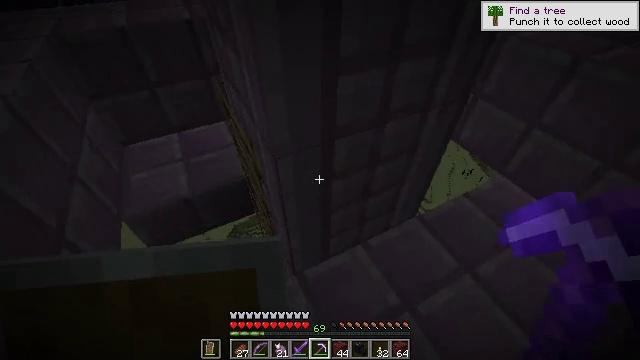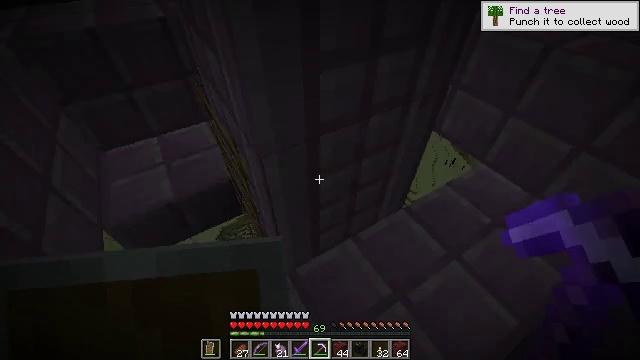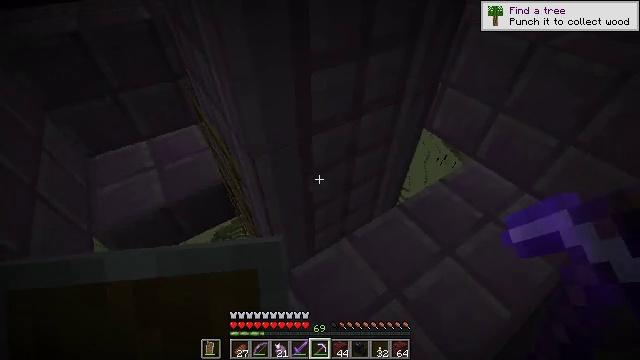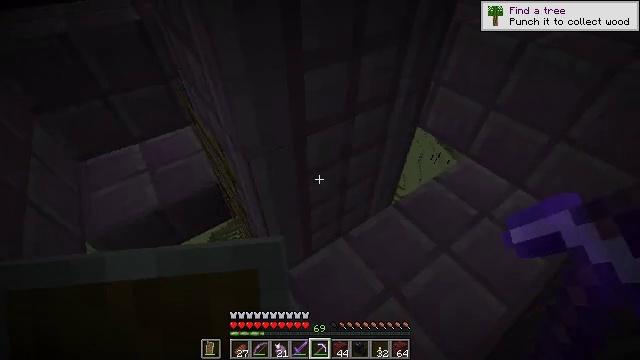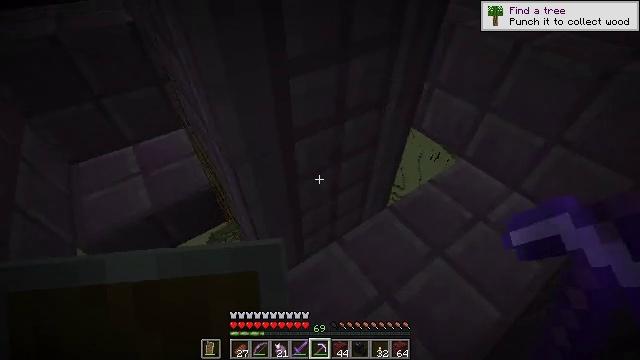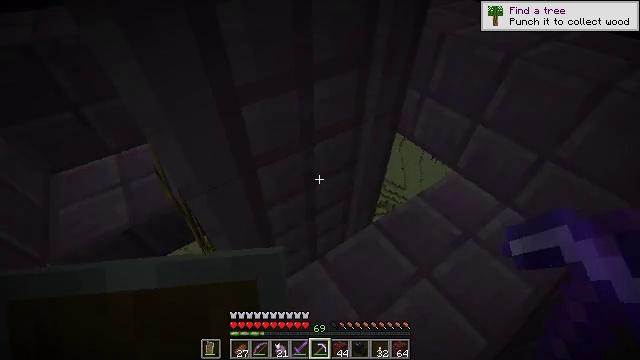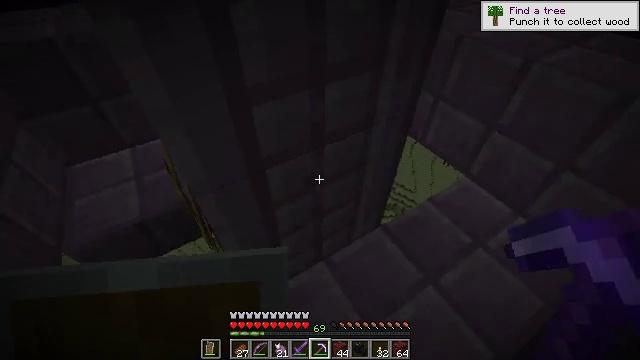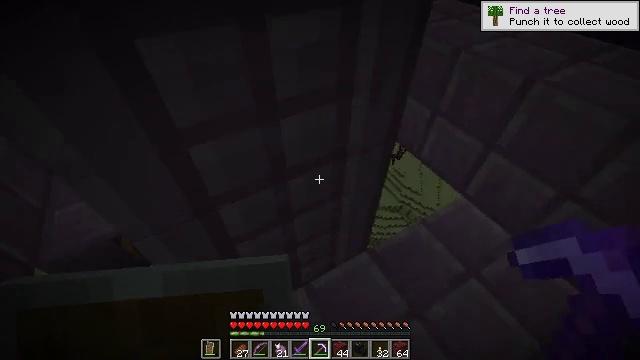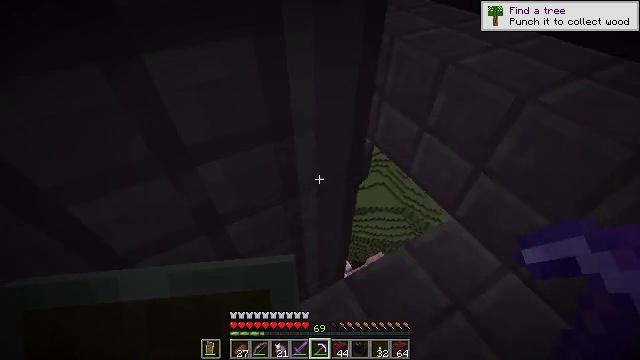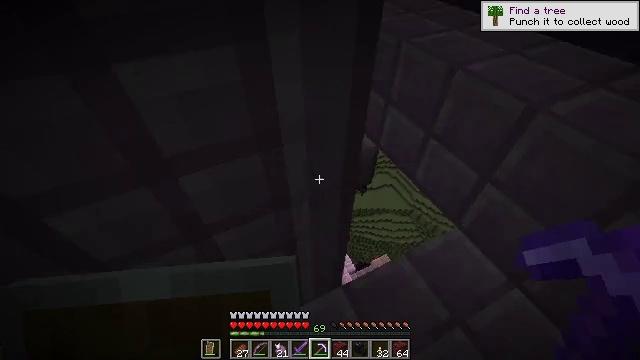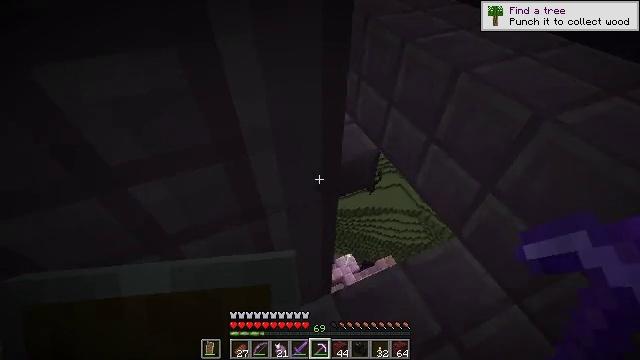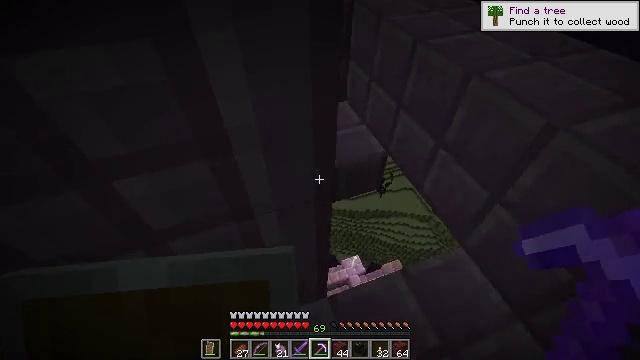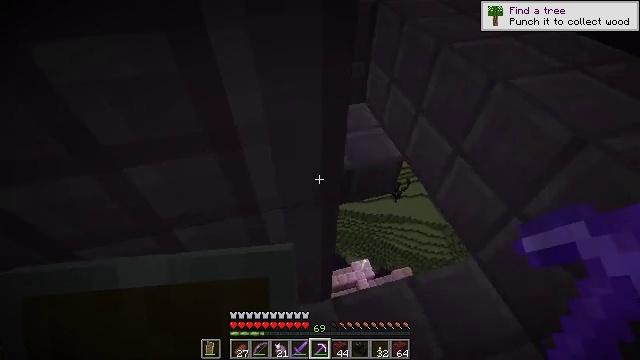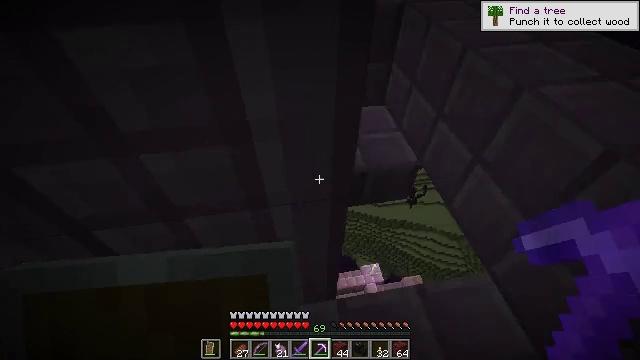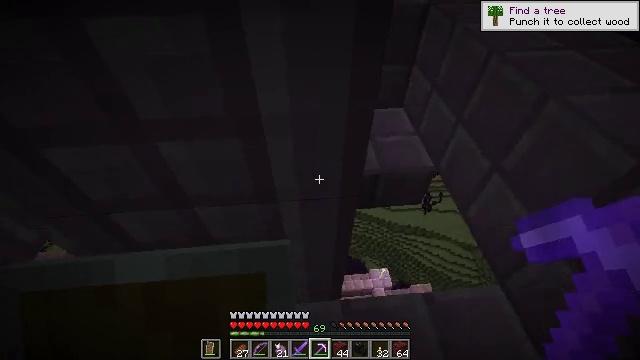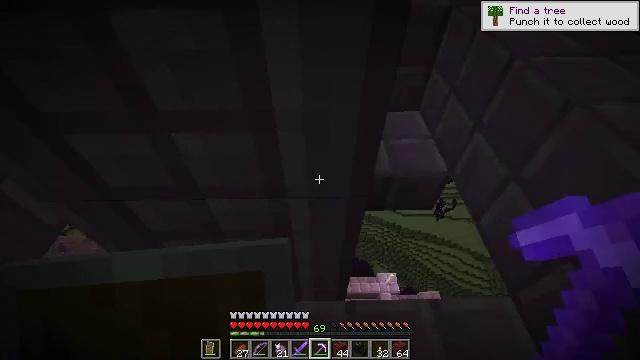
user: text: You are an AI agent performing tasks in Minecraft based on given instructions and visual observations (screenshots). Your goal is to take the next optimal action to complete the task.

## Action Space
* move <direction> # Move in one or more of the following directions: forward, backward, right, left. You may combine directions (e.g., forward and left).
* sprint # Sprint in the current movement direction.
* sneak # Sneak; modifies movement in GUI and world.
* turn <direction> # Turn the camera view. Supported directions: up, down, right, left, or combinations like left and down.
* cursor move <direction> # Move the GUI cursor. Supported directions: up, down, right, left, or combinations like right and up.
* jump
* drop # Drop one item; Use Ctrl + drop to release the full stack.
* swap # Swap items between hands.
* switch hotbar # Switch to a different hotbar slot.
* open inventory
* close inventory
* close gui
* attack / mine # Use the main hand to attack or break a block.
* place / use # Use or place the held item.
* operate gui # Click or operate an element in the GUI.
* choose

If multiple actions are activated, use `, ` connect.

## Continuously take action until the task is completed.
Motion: motion action
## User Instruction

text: Left click on the ender chest to mine.
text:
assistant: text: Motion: turn right
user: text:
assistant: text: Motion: turn right
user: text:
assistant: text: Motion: turn right
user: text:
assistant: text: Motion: move right
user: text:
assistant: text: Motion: move forward and move right
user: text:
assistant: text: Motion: move forward and move right, turn left
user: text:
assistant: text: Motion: move forward and move right, turn left
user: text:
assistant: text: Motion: move forward and move right, turn left
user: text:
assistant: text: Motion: turn left
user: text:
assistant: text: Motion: turn left
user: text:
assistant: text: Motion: turn left
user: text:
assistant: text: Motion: turn left
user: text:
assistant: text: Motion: turn left
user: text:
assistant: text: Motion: turn left
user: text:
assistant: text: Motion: turn left
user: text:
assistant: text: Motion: turn left
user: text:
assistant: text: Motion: turn left
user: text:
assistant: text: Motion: turn left
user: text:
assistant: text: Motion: turn left
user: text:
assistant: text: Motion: turn left
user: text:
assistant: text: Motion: no_op
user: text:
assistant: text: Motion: no_op
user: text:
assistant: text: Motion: move left
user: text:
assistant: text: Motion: move forward and move left
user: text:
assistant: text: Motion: move forward and move left
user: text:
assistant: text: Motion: move forward and move left
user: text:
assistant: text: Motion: move forward and move left
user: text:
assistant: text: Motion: move forward and move left
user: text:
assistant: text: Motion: move forward, turn right
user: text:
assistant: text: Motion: turn down